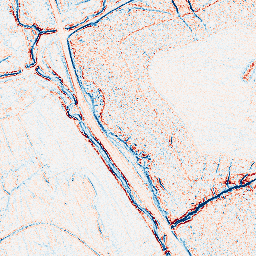
Category: edge_preserving
Decomposition family: bilateral
Decomposition parameters: d: 5
sigma_color: 25
sigma_space: 100
Upsampling method: regularized
Upsampling parameters: scale: 4
lambda_reg: 0.01
Upsampling scale: 4